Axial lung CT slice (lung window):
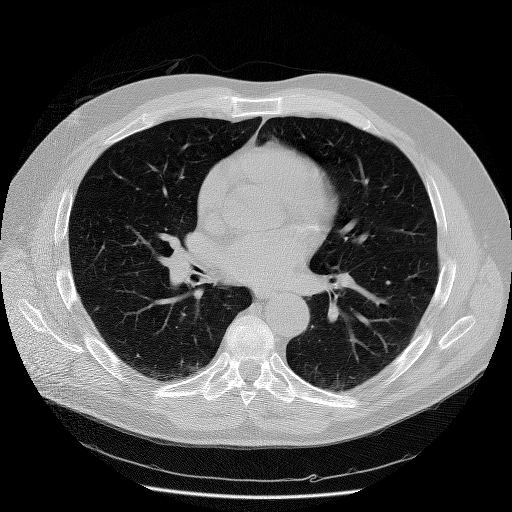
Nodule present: no